高一 · 计数
(2021$\cdot$郑州一模) 调查机构对全国互联网行业进行调查统计，得到整个互联网行业从业者年龄分布饼状图、90 后从事互联网行业岗位分布条形图, 则下列所有正确结论的编号是（）注: 90 后指 1900 年及以后出生, 80 后指 1980 - 1989 年之间出生, 80 前指 1979 年及以前出生.

(1互联网行业从业人员中从事技术和运营岗位的人数占总人数的三成以上

(2)互联网行业中从事技术岗位的人数超过总人数的 $20 \%$

(3)互联网行业中从事运营岗位的人数 90 后比 80 前多

(4)互联网行业中从事技术岗位的人数 90 后比 80 后多
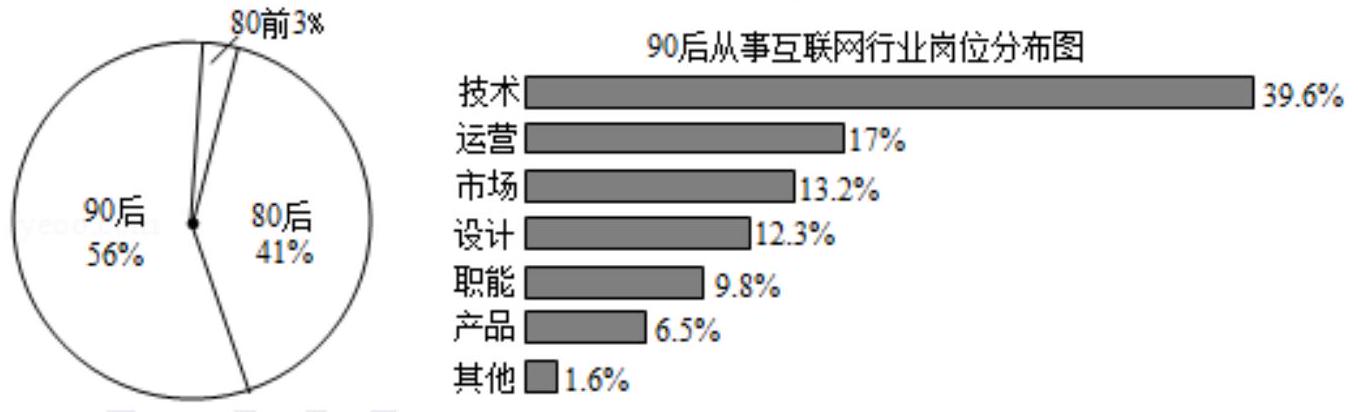
(1)(2)(3)
B. (1)(2)(4)
C. (1)(3)(4)
D. (2)(3)(4)
答案: A
解析: 由整个互联网行业从业者年龄分布饼状图、90 后从事互联网行业岗位分布条形图得到:

$56 \% \times(39.6 \%+17 \%)=31.696 \%>30 \%$,

互联网行业从业人员中从事技术和运营岗位的人数占总人数的三成以上, 故(1)正确;由整个互联网行业从业者年龄分布饼状图、90 后从事互联网行业岗位分布条形图得到: $56 \% \times 39.6 \%=22.176 \%>20 \%$,互联网行业中从事技术岗位的人数超过总人数的 20\%, 故(2)正确;由整个互联网行业从业者年龄分布饼状图、90 后从事互联网行业岗位分布条形图得到:
$17 \% \times 56 \%=9.52 \%>3 \%$,

互联网行业中从事运营岗位的人数 90 后比 80 前多, 故(3)正确;

由整个互联网行业从业者年龄分布饼状图、90 后从事互联网行业岗位分布条形图得到:

$56 \% \times 39.6 \%=22.176 \%<41 \%$,

互联网行业中从事技术岗位的人数 90 后不一定比 80 后多, 故(4)错误.

故正确结论的编号是(1)(2)(3).

故选: A.